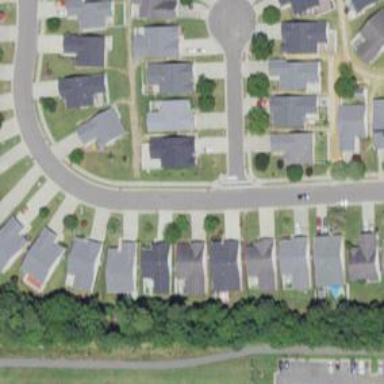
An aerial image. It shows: Residential road.